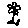
Label: flower